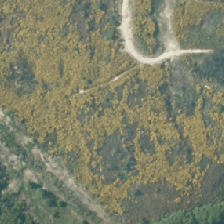
Land cover: harvested_forest